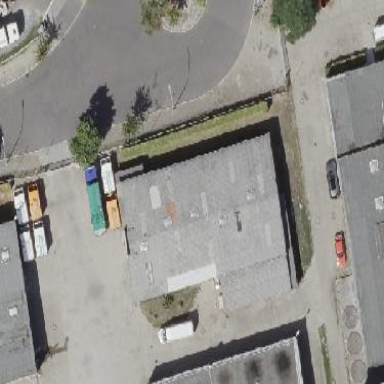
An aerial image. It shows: Industrial building.